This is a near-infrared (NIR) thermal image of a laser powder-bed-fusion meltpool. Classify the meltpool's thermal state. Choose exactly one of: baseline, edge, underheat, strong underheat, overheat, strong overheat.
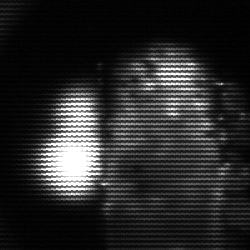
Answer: strong underheat